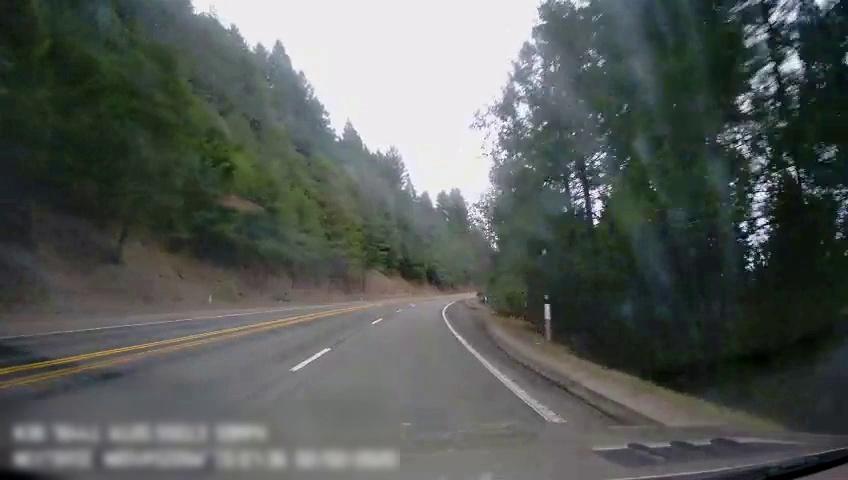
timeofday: Day
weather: Cloudy
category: Drivable Space
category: Lanes | Opposite Lane
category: Lanes | Opposite Lane
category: Lanes | Alternate Lane
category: Lanes | Current Lane
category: Lanes | Current Lane